Interaction volume radius: 5 \u00c5
Interaction volume height: 40 \u00c5
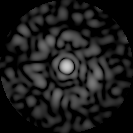
Disorder parameter: 0.831